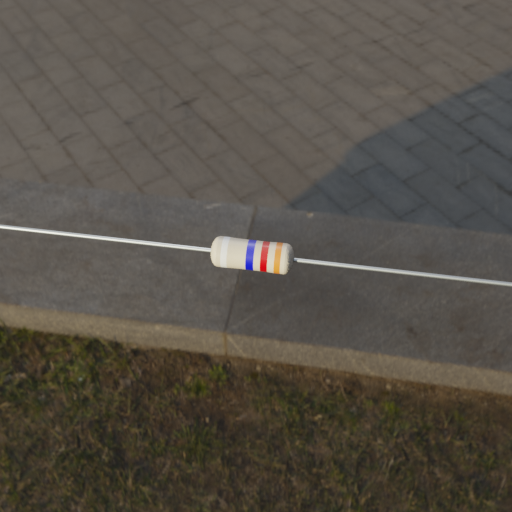
Resistor colour bands (in order): white, blue, red, orange